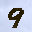
Label: 9